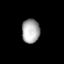
Tissue: prostate
Cell type: T cells
Senescence score: 0.2939
Nuclear area (px): 420
Mean DAPI intensity: 171.936